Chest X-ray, PA view. Patient: 55 years old, sex F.
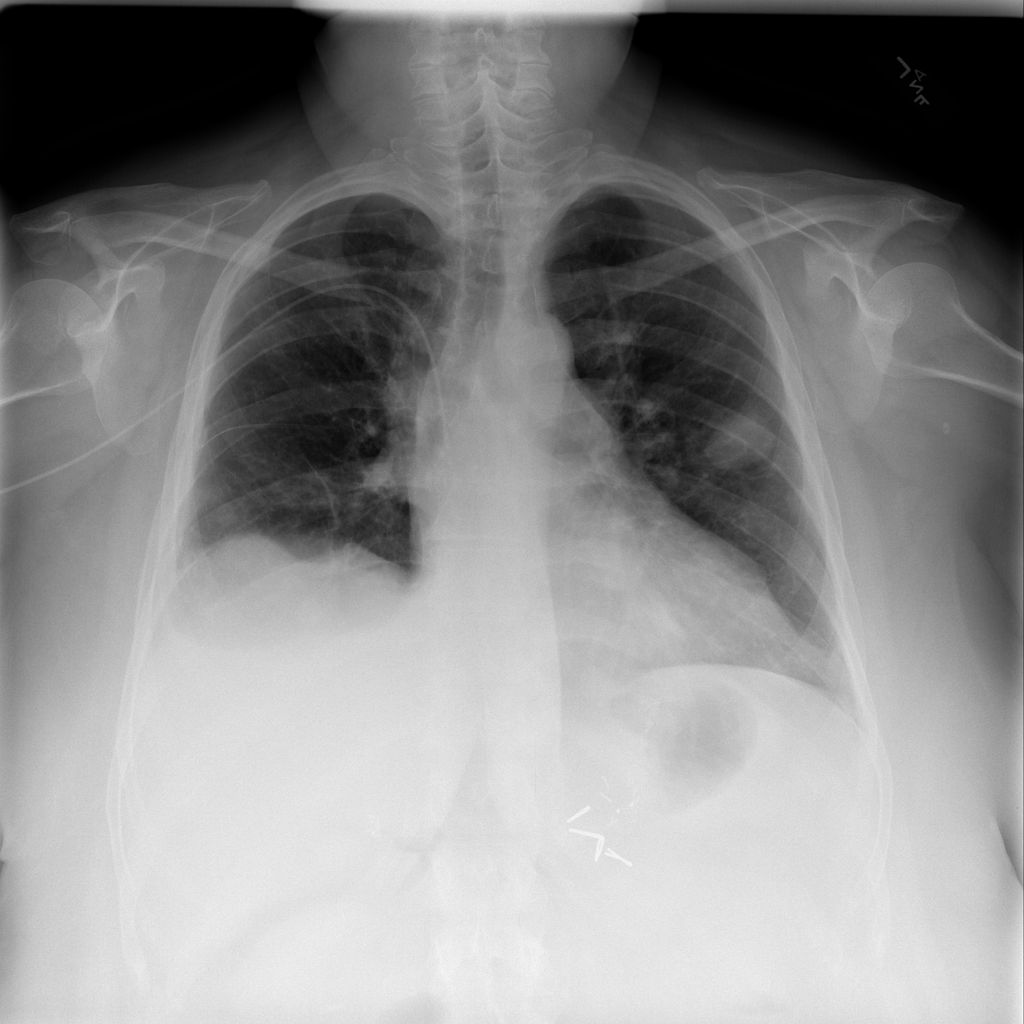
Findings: Effusion, Mass